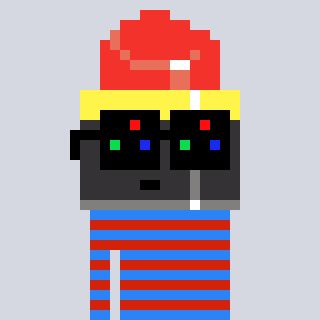
a pixel art character with square black sunglasses, a lipstick-shaped head and a red-colored body on a cool background